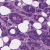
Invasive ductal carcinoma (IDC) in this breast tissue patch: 1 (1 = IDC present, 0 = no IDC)